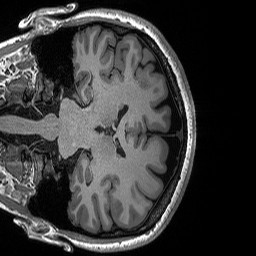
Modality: T1w
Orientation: coronal
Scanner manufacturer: siemens
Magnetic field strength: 3 T
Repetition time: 2.3 s
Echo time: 0.00288 s